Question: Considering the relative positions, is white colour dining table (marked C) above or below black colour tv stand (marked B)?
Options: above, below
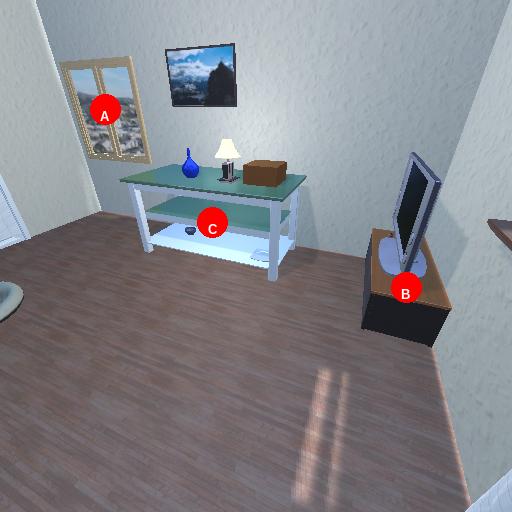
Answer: above